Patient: sex M, age 81
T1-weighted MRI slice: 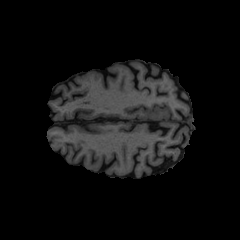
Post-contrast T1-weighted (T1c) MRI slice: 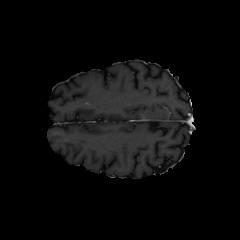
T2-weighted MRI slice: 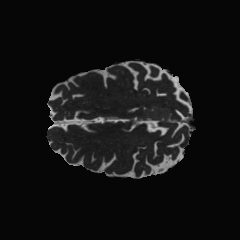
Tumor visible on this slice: yes
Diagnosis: Glioblastoma, IDH-wildtype
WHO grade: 4